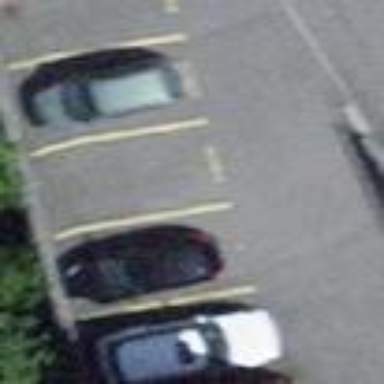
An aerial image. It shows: Parking area with asphalt surface.